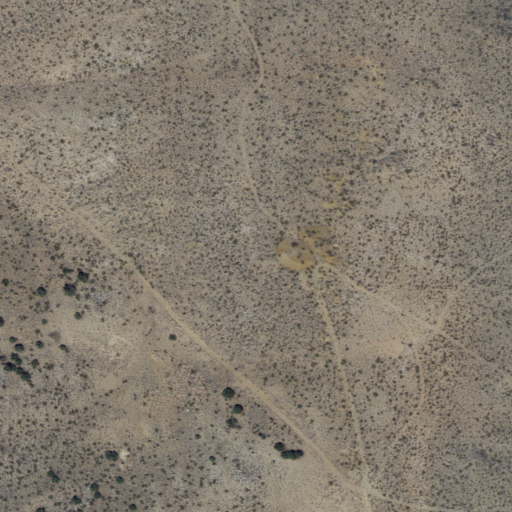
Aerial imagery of mountain in California named Pearce Peak containing only shrub